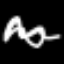
Label: squiggle